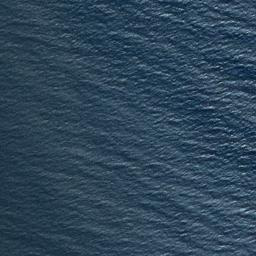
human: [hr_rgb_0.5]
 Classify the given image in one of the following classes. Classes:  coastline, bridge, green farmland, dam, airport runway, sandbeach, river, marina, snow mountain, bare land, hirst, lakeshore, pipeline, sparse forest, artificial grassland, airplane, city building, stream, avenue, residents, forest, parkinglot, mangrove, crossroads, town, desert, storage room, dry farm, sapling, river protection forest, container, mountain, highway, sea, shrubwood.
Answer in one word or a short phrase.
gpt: sea